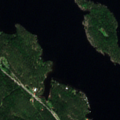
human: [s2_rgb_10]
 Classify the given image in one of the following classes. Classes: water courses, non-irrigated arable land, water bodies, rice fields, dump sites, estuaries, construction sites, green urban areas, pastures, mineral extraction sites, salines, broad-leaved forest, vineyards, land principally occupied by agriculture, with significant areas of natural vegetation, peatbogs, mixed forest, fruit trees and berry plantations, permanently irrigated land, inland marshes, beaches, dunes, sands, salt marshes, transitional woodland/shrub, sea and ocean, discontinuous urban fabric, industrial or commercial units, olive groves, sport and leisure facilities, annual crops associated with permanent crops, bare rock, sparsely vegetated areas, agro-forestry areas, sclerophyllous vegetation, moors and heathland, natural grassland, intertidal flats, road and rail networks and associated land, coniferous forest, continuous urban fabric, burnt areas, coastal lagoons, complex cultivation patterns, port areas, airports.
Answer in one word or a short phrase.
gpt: coniferous forest, mixed forest, water bodies